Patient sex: M
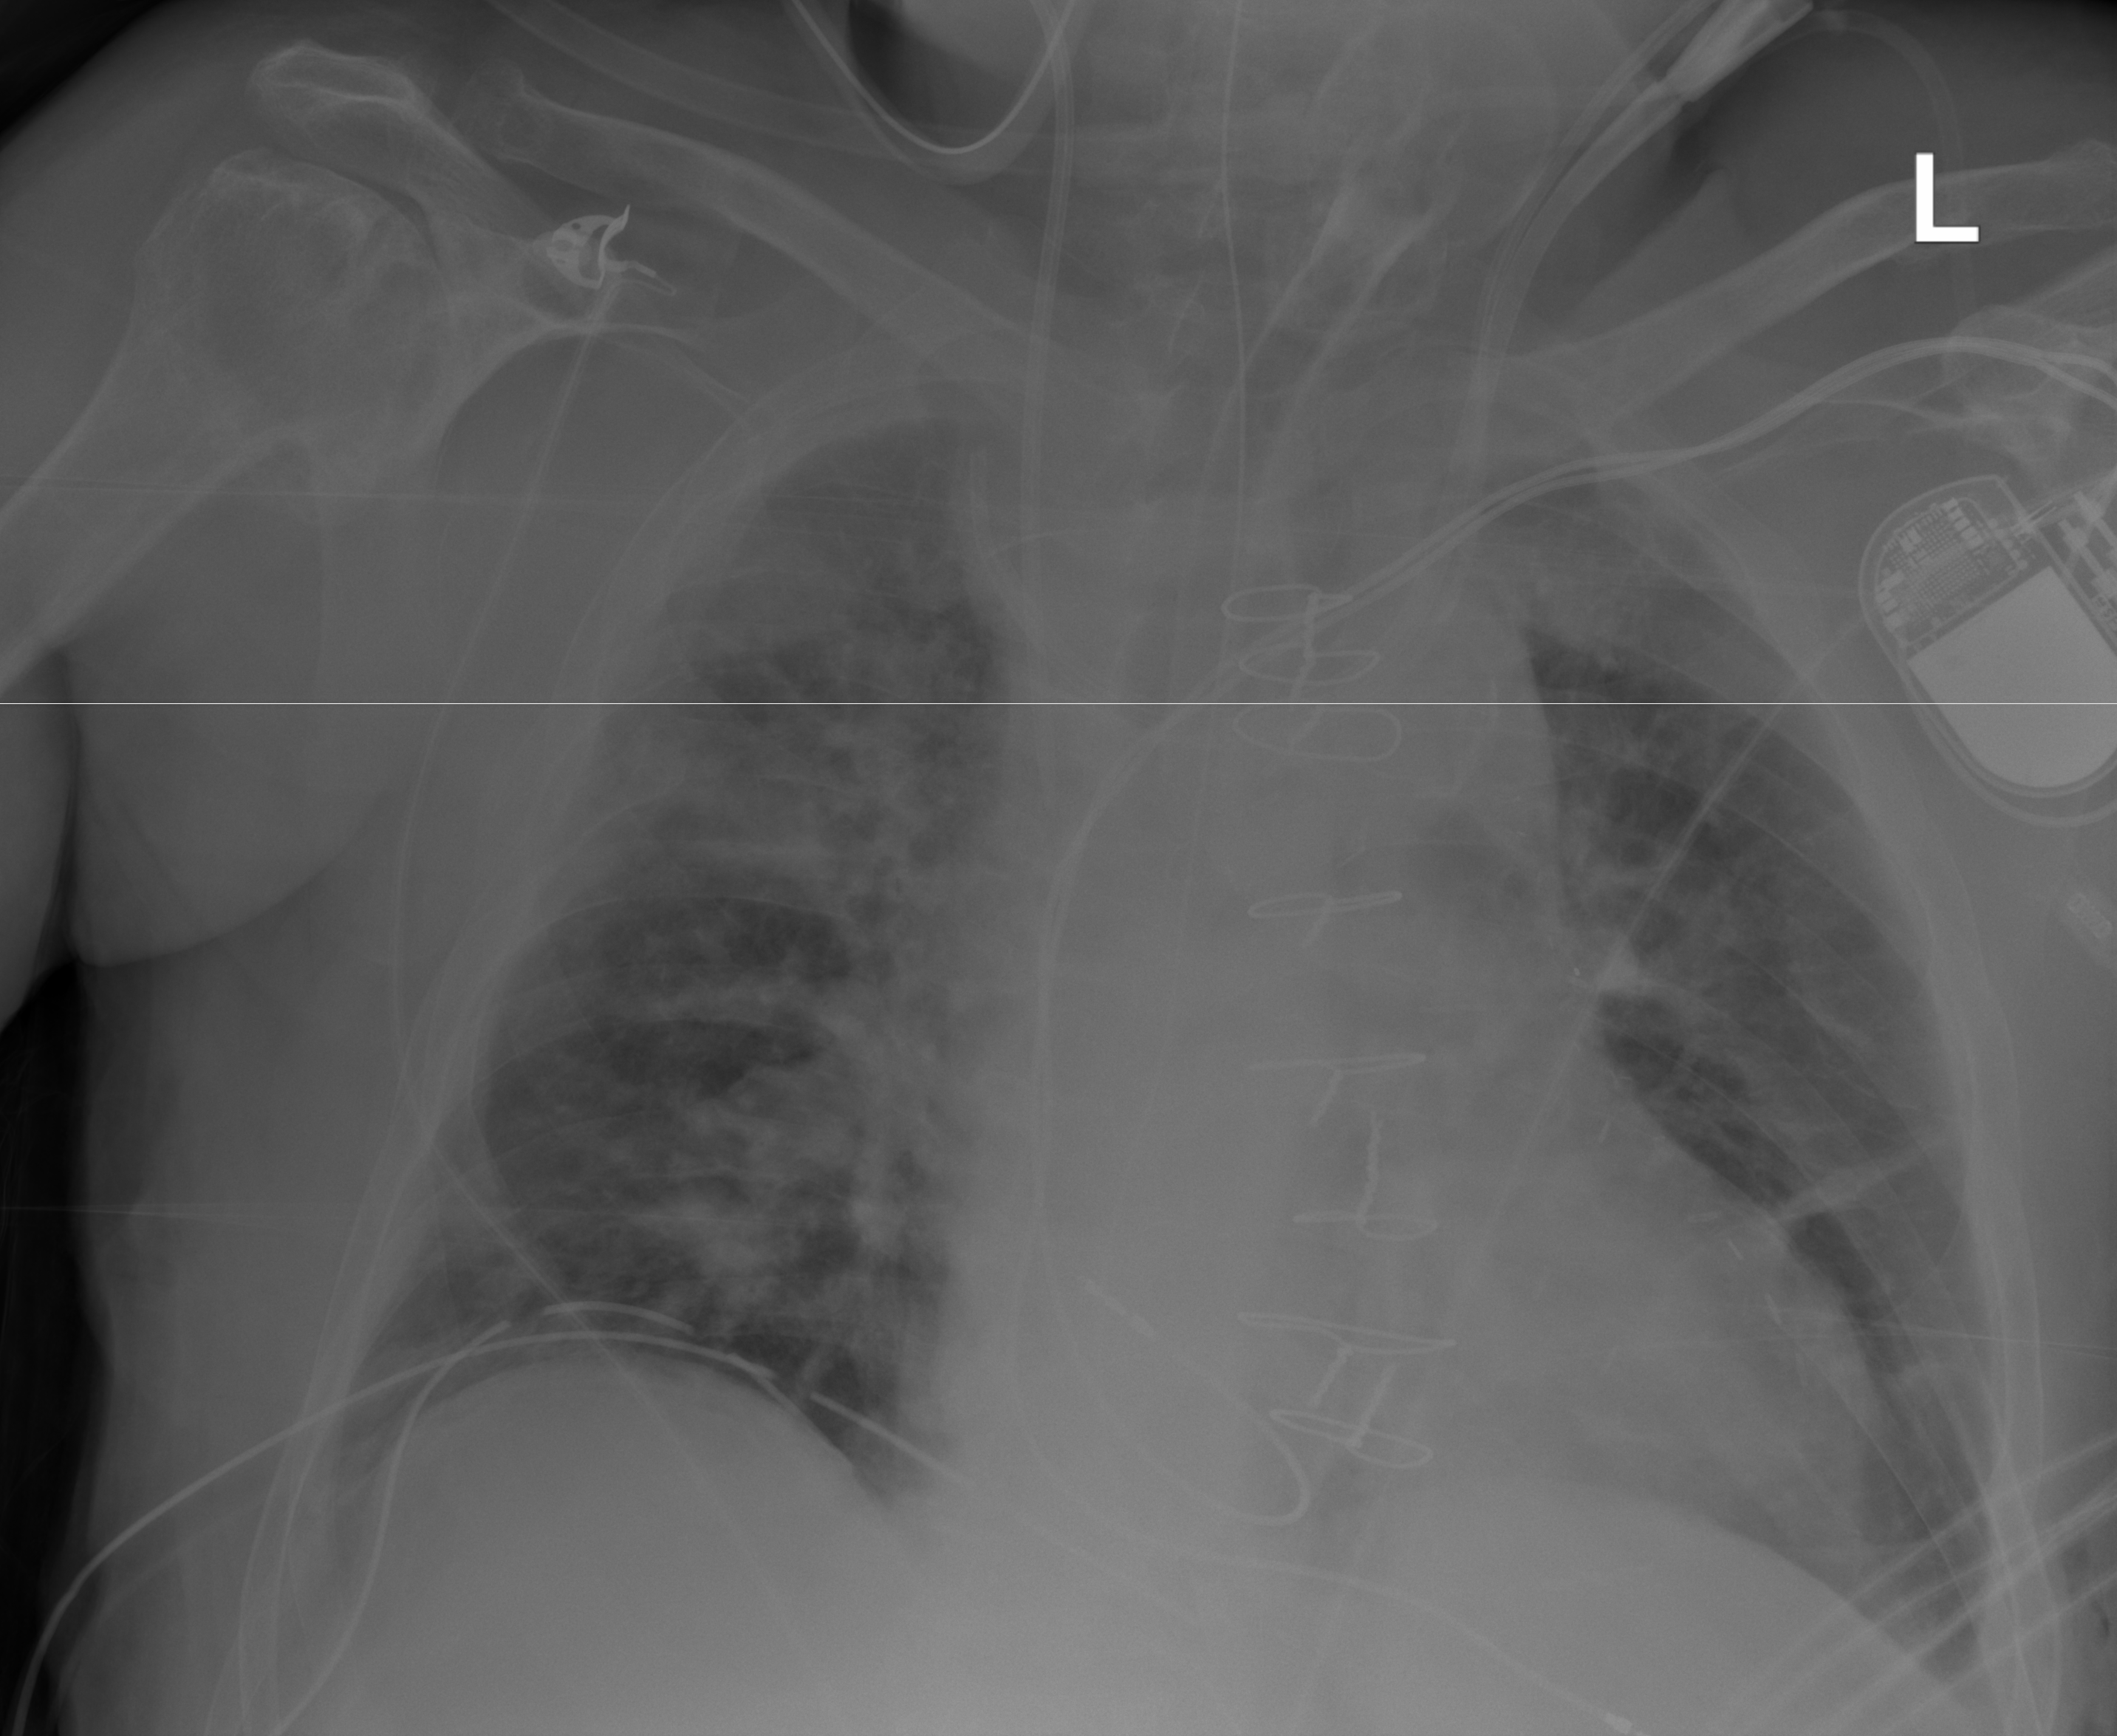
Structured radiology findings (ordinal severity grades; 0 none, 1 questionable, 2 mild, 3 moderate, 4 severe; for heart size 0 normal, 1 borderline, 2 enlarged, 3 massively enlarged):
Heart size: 2
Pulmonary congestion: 2
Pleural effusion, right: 0
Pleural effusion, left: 0
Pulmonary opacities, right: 2
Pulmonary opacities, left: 2
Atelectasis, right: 0
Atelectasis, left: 2